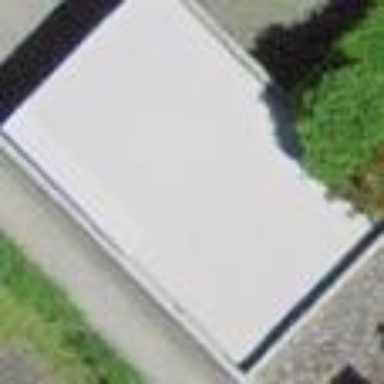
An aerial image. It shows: Flat roof on top of building.